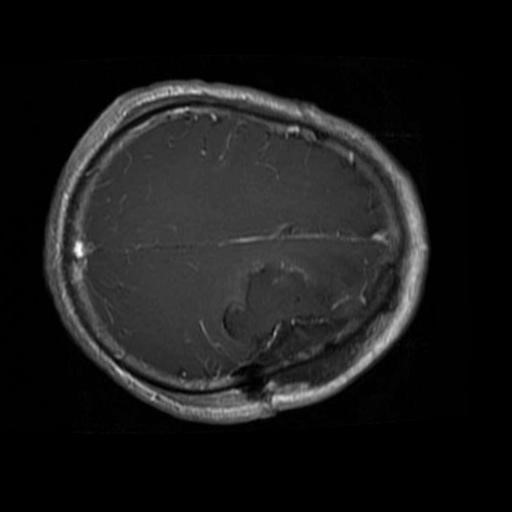
Label: brain_glioma